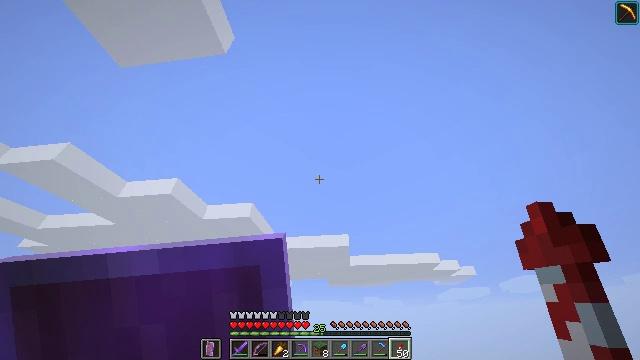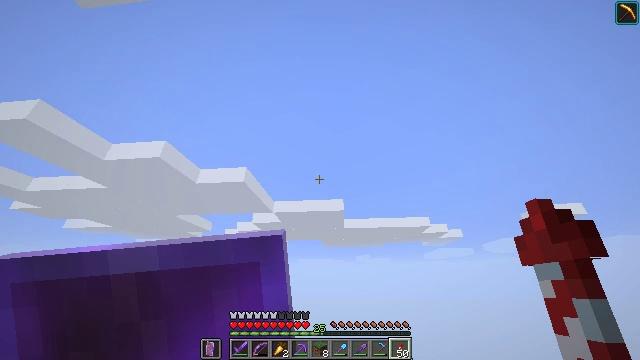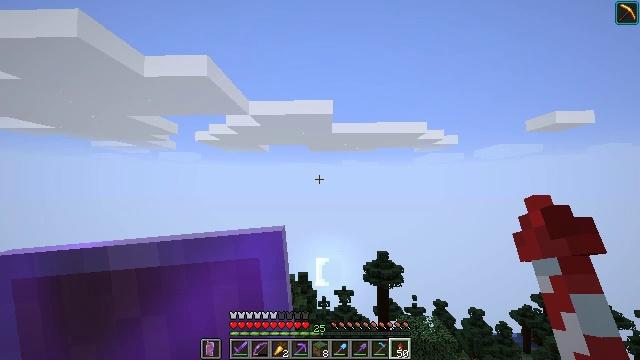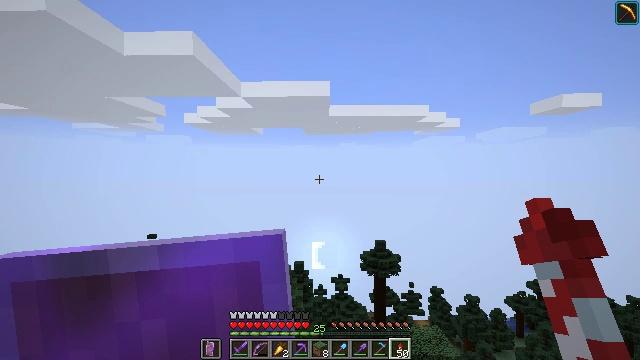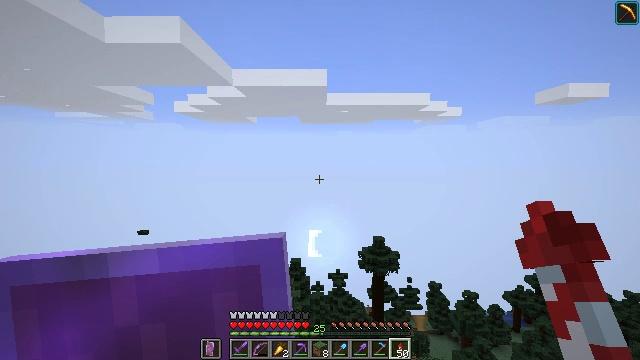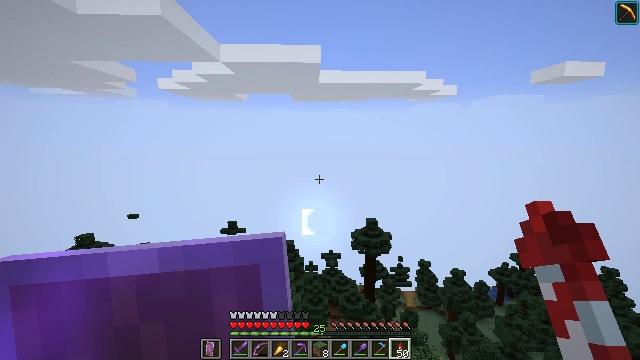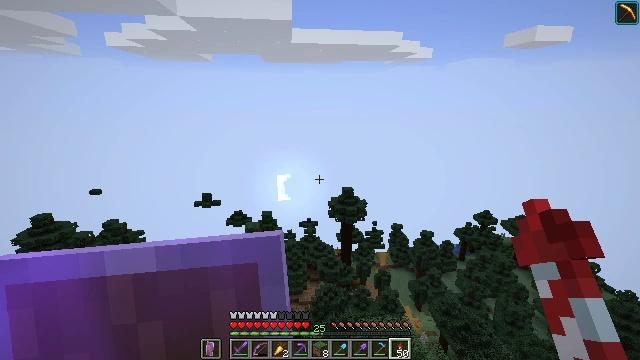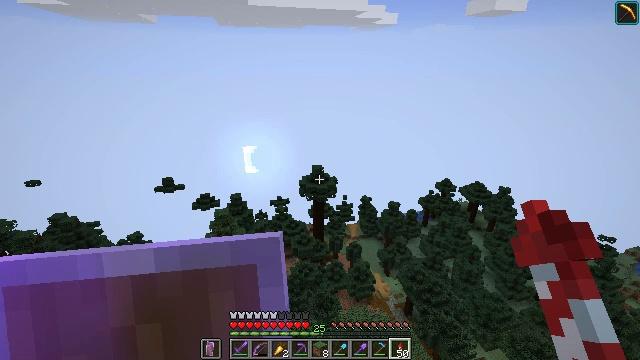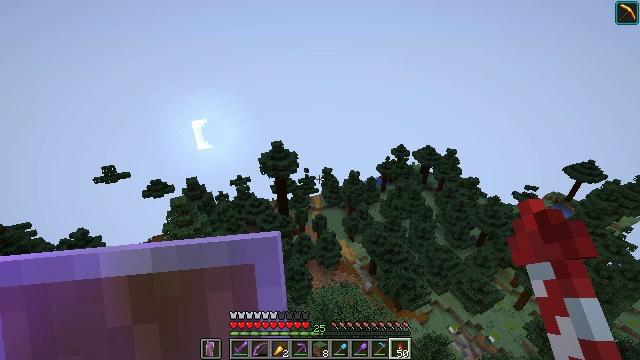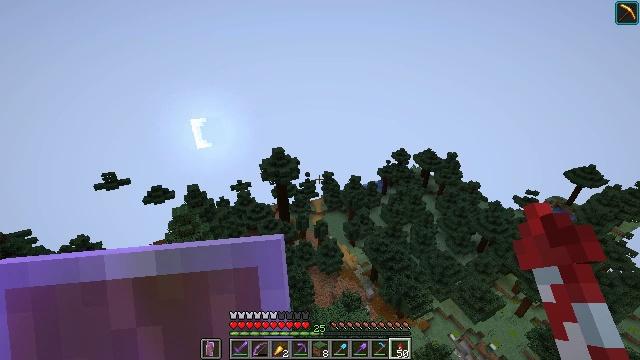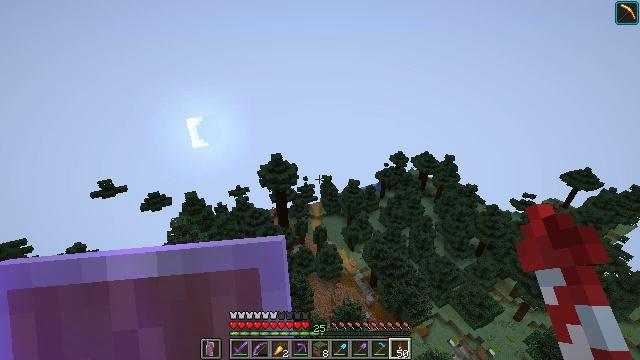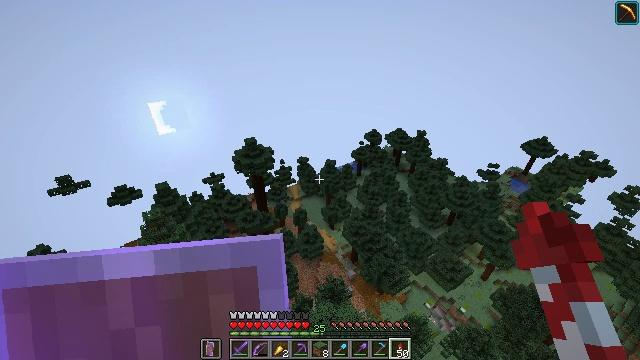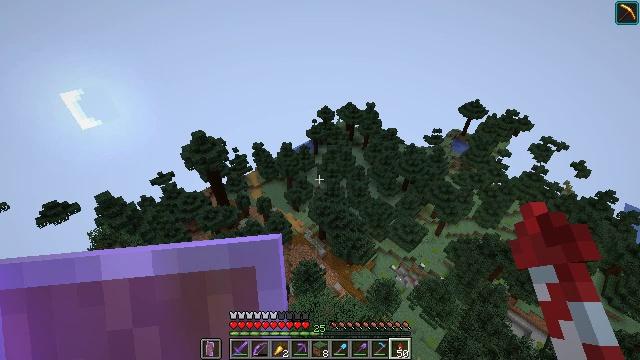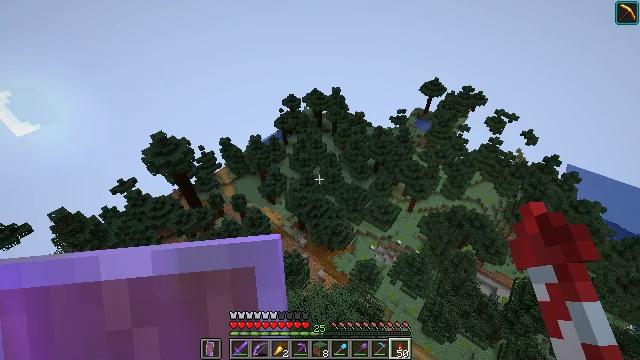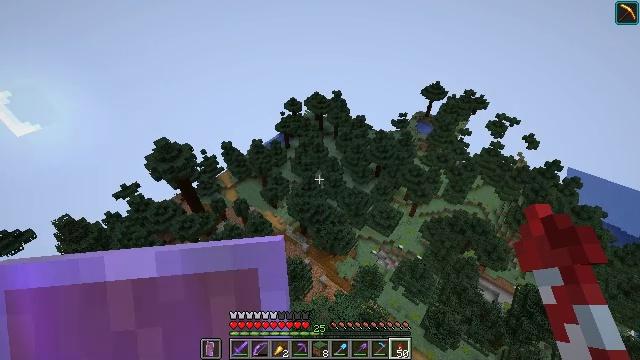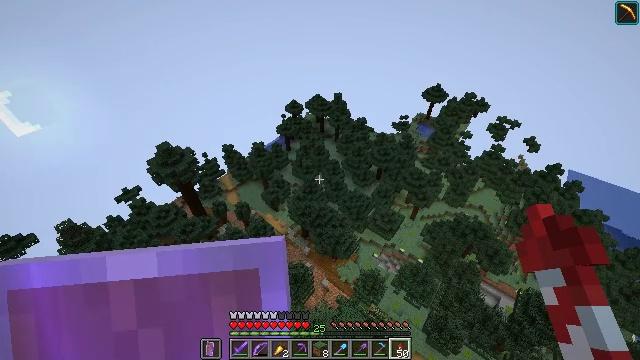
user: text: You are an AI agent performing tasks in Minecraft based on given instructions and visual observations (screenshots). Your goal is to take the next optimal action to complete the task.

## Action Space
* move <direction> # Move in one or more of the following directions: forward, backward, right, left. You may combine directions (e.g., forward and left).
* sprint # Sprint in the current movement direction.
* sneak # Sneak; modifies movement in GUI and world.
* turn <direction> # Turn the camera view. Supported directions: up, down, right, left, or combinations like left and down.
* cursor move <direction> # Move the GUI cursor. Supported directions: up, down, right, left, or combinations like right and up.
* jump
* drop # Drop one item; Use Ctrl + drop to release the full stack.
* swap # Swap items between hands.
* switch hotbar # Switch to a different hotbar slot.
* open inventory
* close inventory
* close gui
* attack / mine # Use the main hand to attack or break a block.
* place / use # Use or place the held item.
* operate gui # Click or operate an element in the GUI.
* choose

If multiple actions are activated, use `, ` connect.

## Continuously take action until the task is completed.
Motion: motion action
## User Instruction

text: Mine fern in the forest.
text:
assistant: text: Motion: turn right and down
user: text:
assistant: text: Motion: turn right and down
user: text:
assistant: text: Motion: turn down
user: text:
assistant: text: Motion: turn down
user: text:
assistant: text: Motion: turn right and down
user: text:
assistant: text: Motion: turn right and down
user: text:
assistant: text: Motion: turn right and down
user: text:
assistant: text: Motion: turn right and down
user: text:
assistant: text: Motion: no_op
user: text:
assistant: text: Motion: no_op
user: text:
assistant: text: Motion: turn right and down
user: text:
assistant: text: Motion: turn right and down
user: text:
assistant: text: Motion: turn right and down
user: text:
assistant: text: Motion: no_op
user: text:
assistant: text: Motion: no_op
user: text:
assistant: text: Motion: no_op
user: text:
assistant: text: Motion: no_op
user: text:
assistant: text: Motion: no_op
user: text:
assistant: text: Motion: no_op
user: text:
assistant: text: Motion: no_op
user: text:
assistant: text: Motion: no_op
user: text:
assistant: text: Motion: turn left
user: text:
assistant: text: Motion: turn left and up
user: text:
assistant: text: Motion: turn left and up
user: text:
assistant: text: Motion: turn left and up
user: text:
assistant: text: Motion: turn left and up
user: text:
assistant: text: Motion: turn left and up
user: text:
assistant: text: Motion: turn left
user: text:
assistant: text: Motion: no_op
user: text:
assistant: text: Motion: no_op